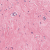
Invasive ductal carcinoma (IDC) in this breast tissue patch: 0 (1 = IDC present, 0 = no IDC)